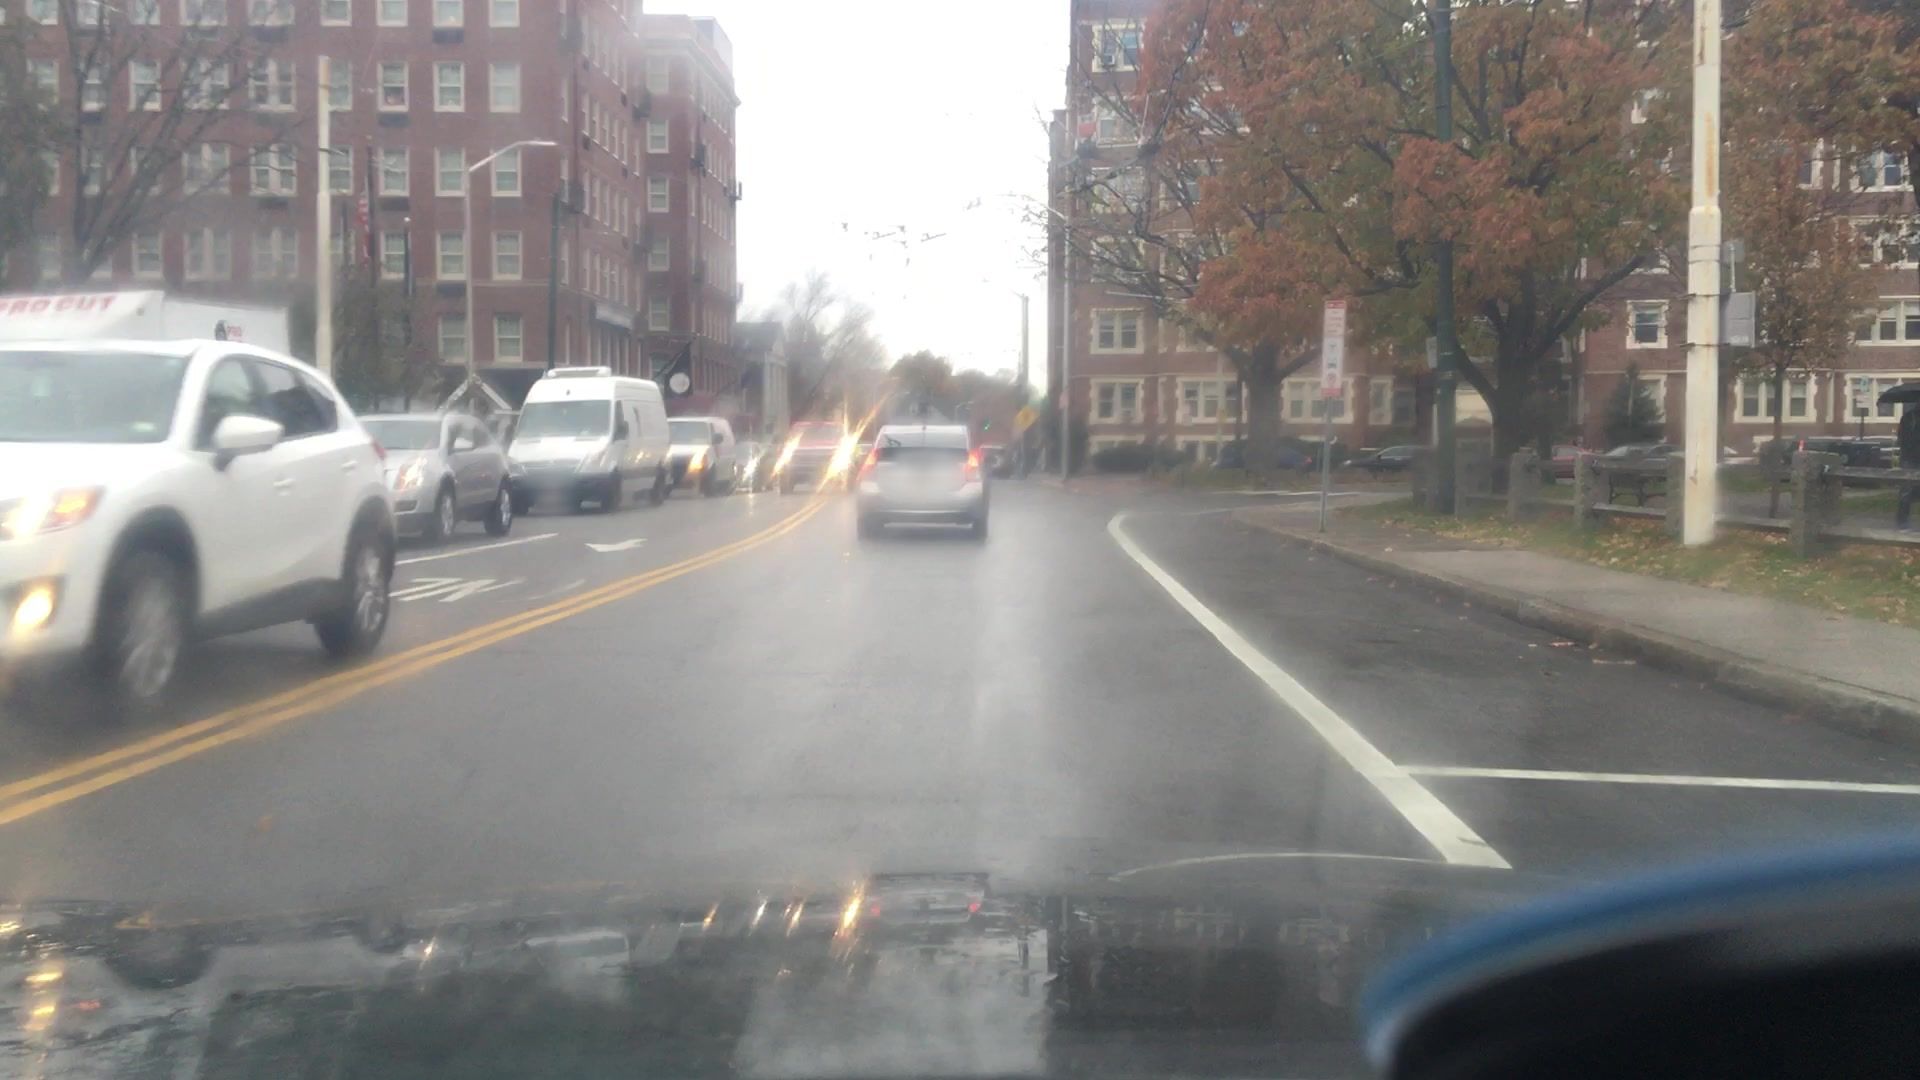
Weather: rainy
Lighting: day
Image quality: slightly poor
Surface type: driving surface
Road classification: tertiary
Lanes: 4
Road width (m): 24.4
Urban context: urban centre
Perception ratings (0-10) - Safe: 6.69, Lively: 8.42, Beautiful: 6.6, Boring: 1.5, Depressing: 2.17, Wealthy: 6.14